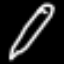
Label: pencil